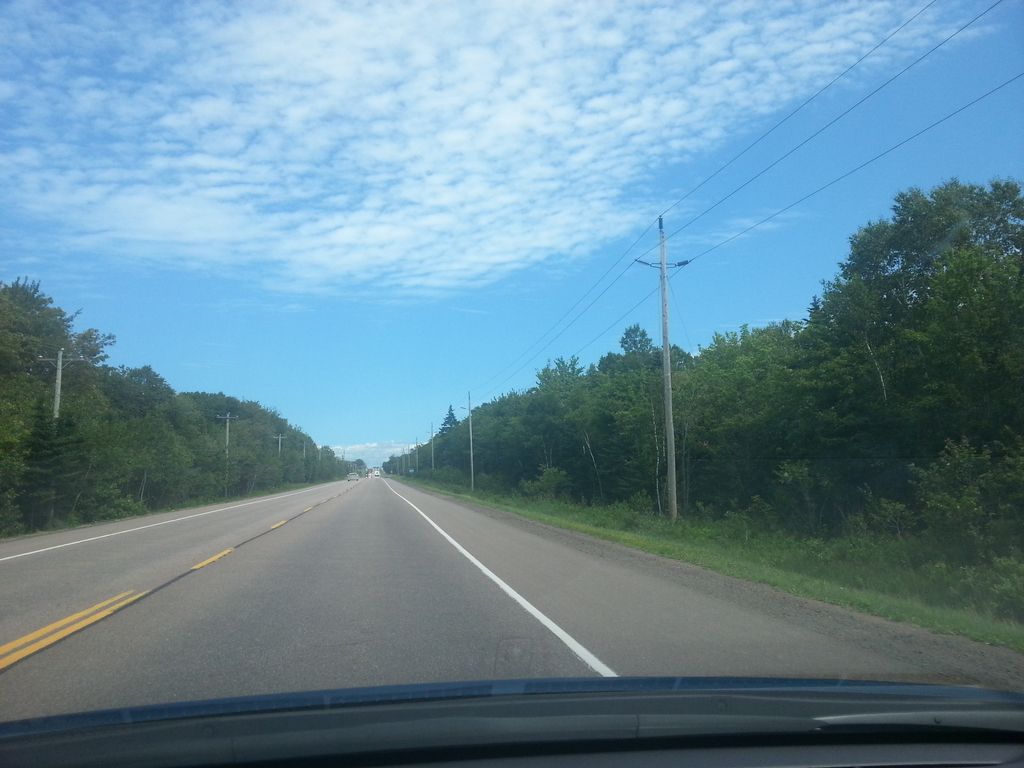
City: charlottetown